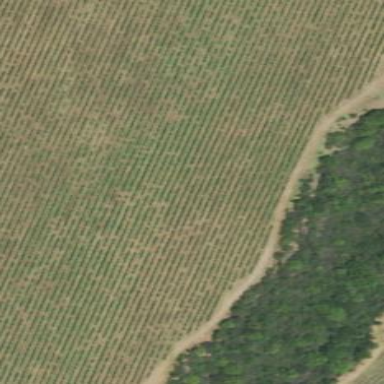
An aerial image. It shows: Vineyard with wine grapes as the main crop.